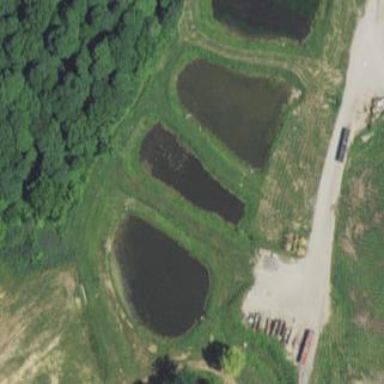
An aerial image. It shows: Pond with natural water.